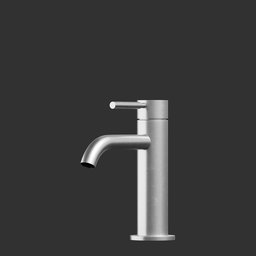
Label: appliances